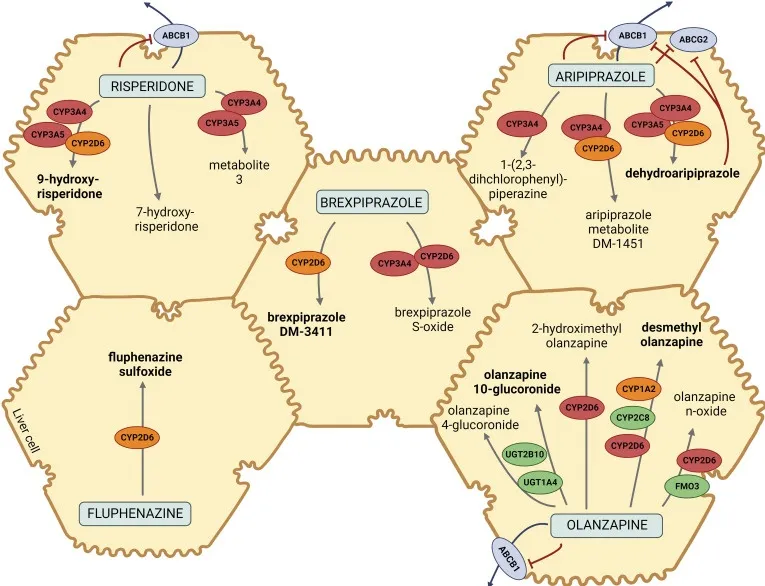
Pharmacokinetic pathways of risperidone, brexpiprazole, aripiprazole, fluphenazine, and olanzapine. Metabolites in bold are the major metabolites of designated drugs. CYP2D6, cytochrome P450 Family 2 Subfamily D Member 6; CYP3A4/5, cytochrome P450 Family 3 Subfamily A Member 4/5; CYP2C8, cytochrome P450 Family 2 Subfamily C Member 8; CYP1A2, cytochrome P450 Family 1 Subfamily A Member 2; ABCB1, ATP-binding cassette sub-family B member 1; ABCG2, ATP-binding cassette super-family G member 2; UGT1A4, Uridine 5'-diphospho-glucuronosyltransferase Family 1 Subfamily A Member 4; UGT2B10, Uridine 5' diphospho-glucuronosyltransferase Family 2 Subfamily B Member 10; FMO3, flavin monooxygenase 3. The figure was created with BioRender. com and was inspired based on Whirl-Carrillo et al. and Soria-Chacartegui et al. .
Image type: pathology (immunostaining)